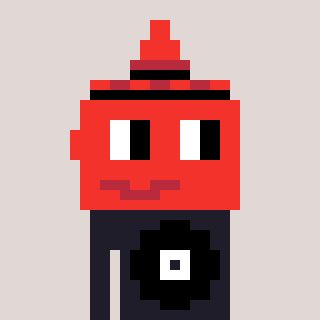
a pixel art character with square red glasses, a ketchup-shaped head and a grayscale-colored body on a warm background